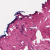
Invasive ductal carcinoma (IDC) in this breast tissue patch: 0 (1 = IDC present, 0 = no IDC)